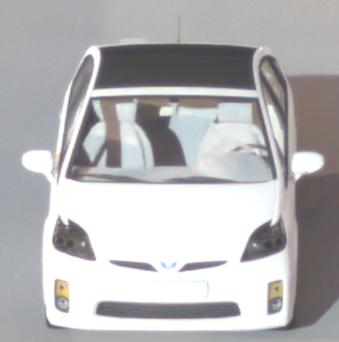
Make: Toyota
Model: Prius 1.5 Hybrid
Detailed model: Prius (HW2)
Model produced from: 2006/03
Model produced until: 2009/06
Doors: 5
Color: white
Road condition: dry road
Daytime: night
Contrast: high contrast